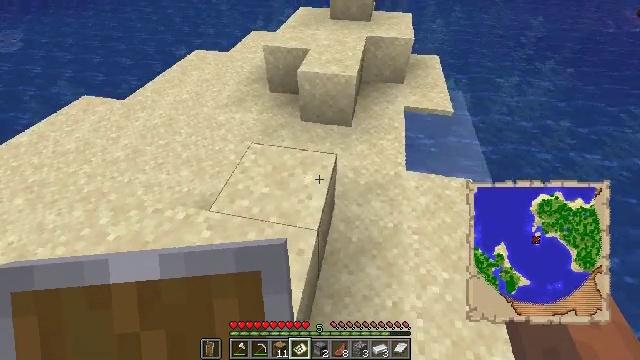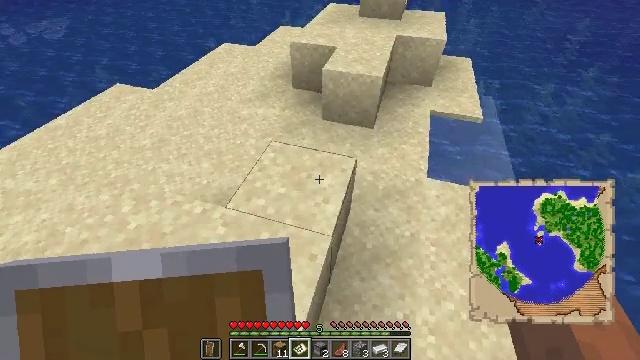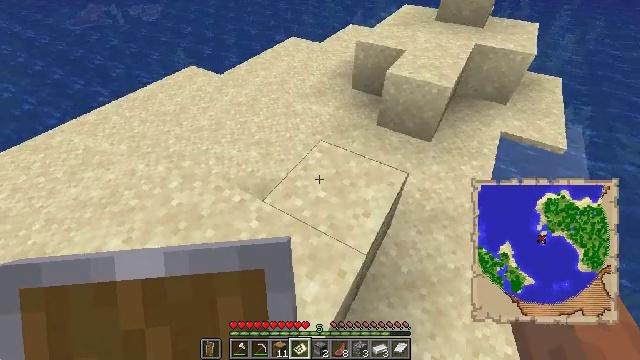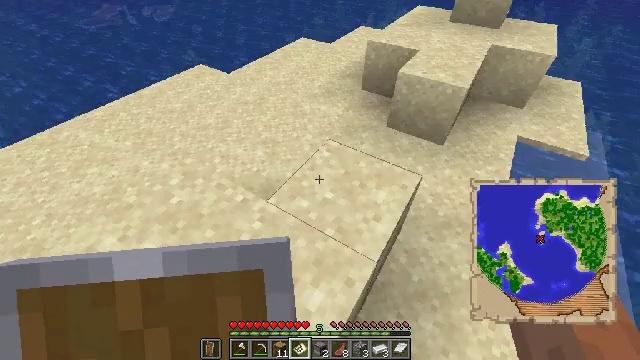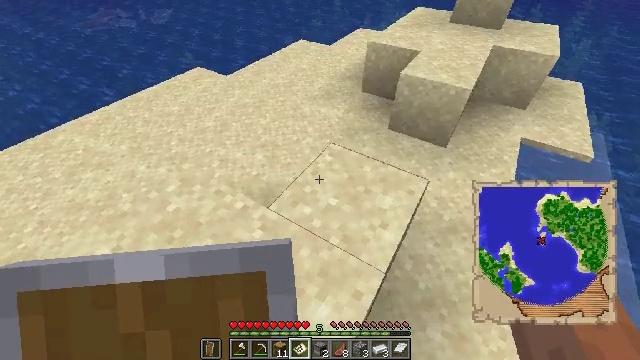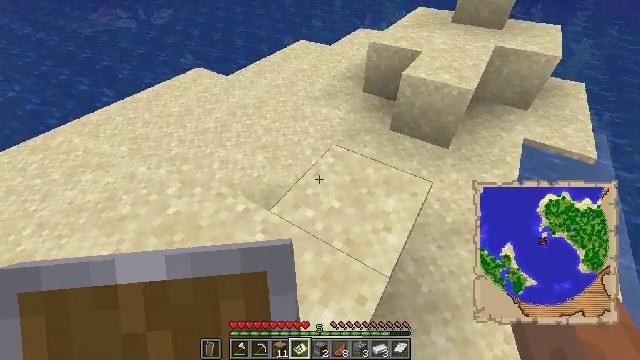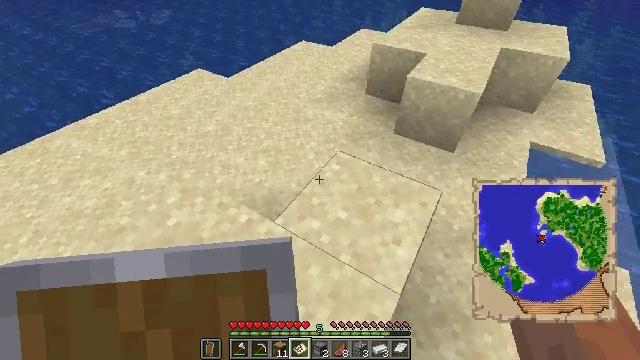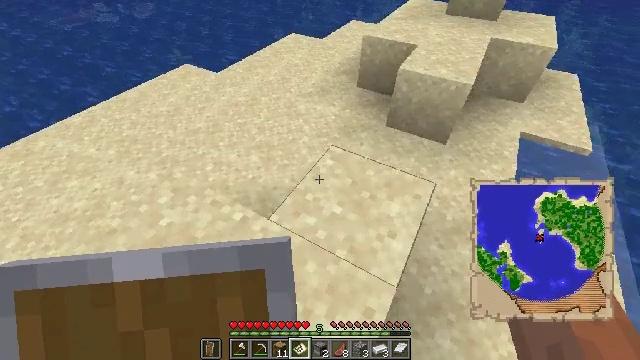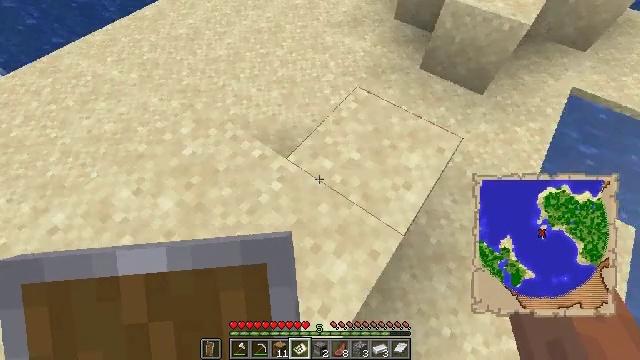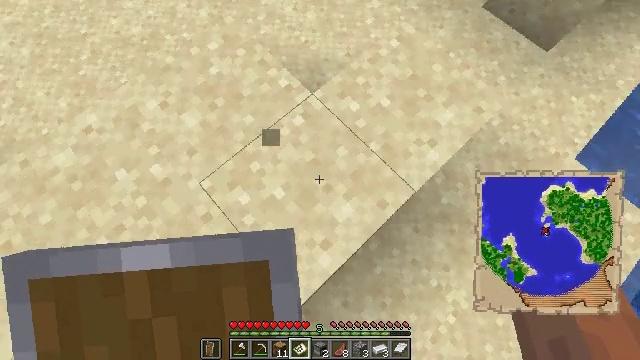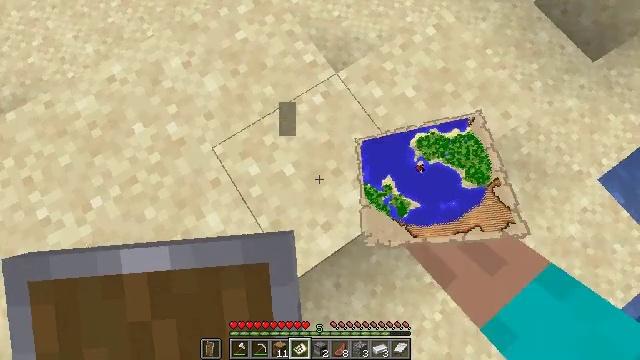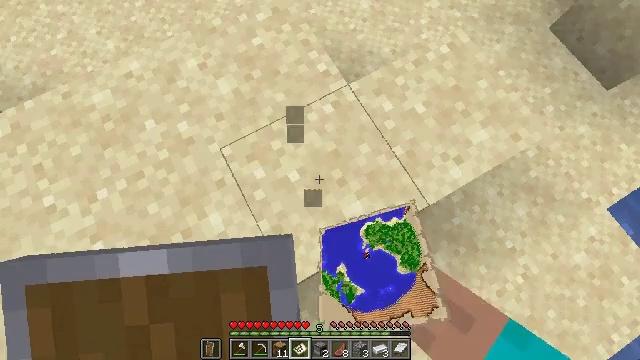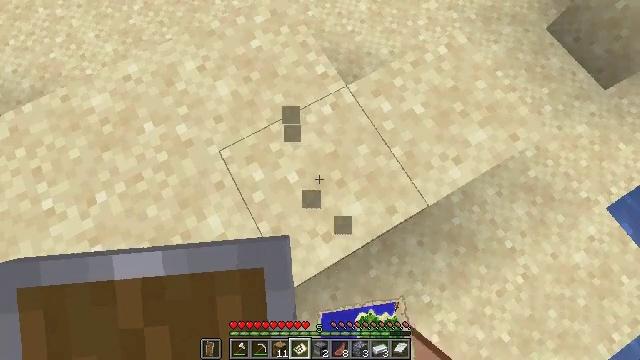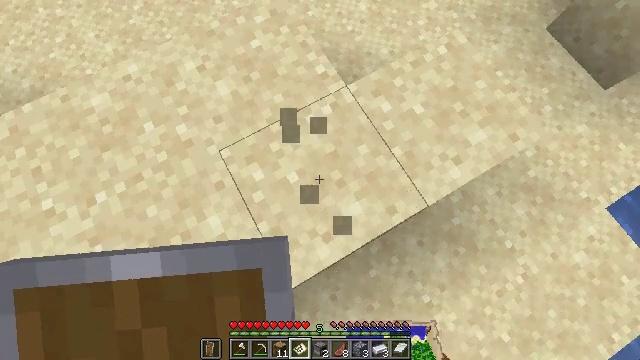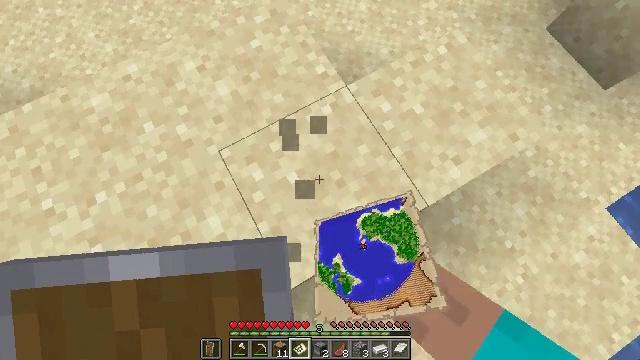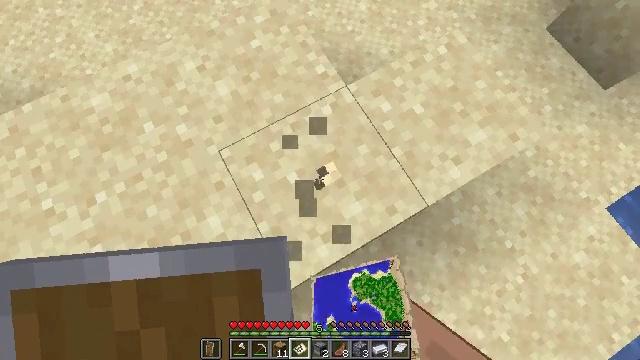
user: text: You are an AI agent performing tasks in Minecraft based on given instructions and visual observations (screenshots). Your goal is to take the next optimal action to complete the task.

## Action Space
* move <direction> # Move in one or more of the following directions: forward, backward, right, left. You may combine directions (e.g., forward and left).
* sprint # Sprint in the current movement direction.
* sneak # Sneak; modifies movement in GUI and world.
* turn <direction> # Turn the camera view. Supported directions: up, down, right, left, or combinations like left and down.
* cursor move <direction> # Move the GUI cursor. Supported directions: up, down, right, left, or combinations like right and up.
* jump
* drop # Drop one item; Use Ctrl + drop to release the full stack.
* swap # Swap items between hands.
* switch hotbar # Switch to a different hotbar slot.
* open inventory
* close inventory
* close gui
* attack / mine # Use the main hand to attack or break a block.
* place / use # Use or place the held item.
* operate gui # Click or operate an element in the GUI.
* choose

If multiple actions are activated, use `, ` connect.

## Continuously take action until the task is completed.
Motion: motion action
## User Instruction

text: Collect sand to make glass.
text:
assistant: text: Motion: move left, turn left
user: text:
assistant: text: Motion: move left, turn left
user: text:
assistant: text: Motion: move left, turn left
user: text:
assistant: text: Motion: move left
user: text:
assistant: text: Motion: no_op
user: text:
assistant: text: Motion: no_op
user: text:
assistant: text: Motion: turn right and down
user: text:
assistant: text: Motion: turn left and down
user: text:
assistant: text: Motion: turn left and down, attack / mine
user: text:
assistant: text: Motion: turn left and down, attack / mine
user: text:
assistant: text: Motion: turn left and up, attack / mine
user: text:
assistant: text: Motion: attack / mine
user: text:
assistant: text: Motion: attack / mine
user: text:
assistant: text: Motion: attack / mine
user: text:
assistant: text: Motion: attack / mine
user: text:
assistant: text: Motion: attack / mine
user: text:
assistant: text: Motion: turn left, attack / mine
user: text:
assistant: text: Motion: attack / mine
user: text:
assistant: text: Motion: attack / mine
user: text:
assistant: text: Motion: attack / mine
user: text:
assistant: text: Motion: attack / mine
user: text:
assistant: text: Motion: attack / mine
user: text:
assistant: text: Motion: attack / mine
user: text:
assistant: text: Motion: attack / mine
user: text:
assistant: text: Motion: attack / mine
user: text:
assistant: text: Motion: attack / mine
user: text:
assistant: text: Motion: attack / mine
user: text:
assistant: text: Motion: attack / mine
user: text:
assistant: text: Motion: attack / mine
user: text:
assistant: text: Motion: attack / mine